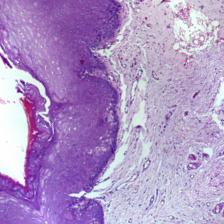
Diagnosis: Normal